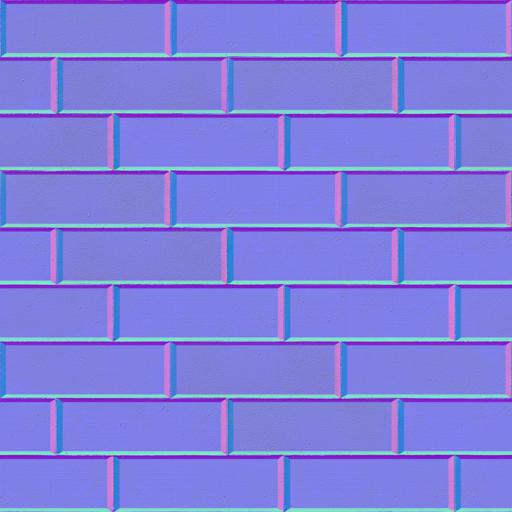
brick bricks stone wall